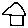
Label: house